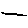
Label: line